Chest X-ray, PA view. Patient: 52 years old, sex F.
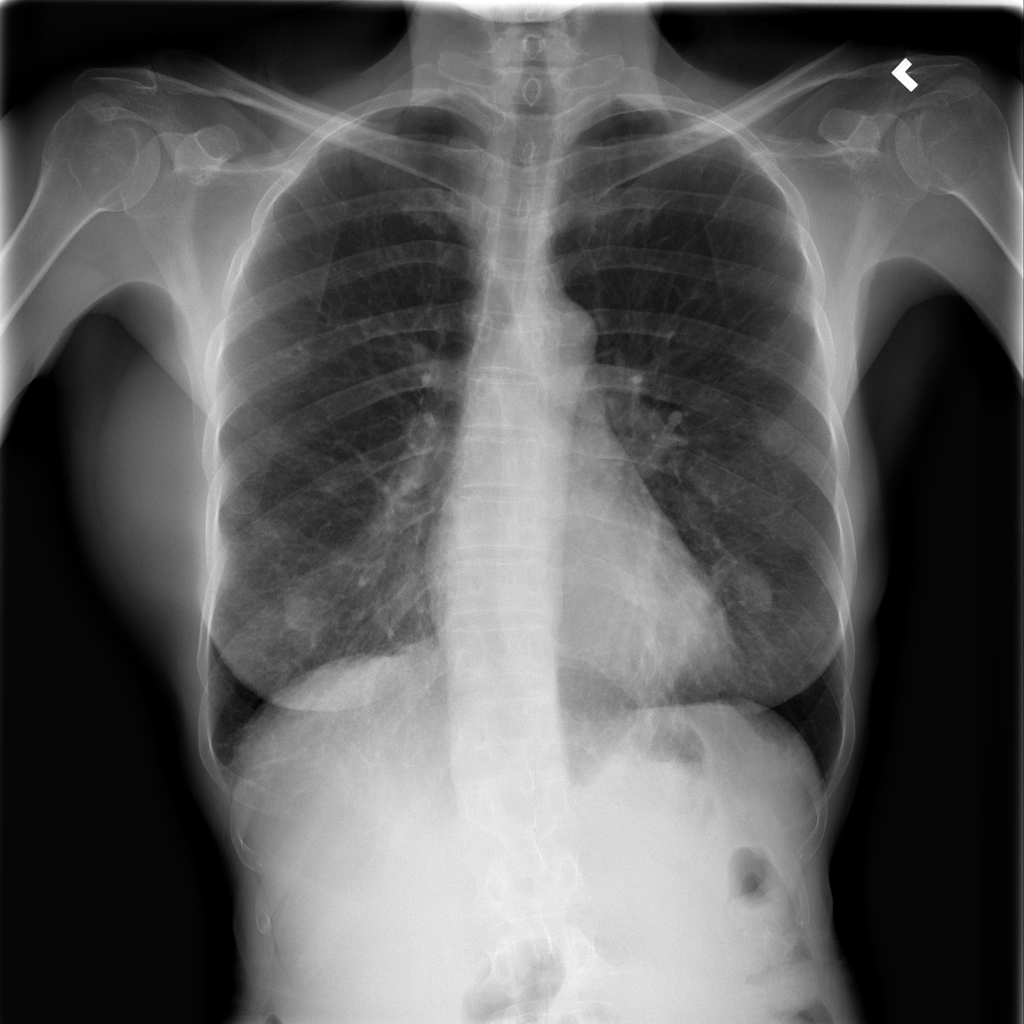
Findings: No Finding